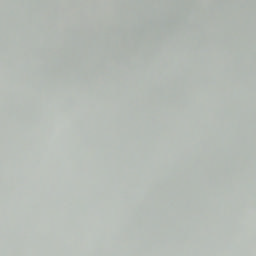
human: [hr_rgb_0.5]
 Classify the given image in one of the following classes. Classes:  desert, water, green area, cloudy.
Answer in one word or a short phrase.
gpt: cloudy